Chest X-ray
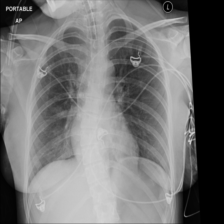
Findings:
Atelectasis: negative
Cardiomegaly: negative
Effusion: negative
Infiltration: positive
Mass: negative
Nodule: negative
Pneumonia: negative
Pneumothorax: negative
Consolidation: negative
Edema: negative
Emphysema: negative
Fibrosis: negative
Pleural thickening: negative
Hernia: negative